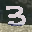
Label: 3